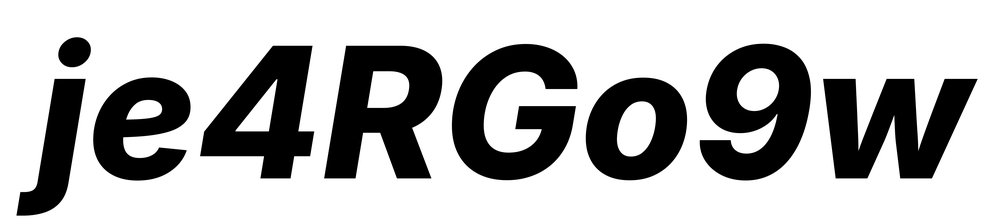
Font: Inter-Italic_ExtraBold_Italic